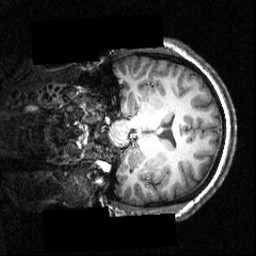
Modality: T1w
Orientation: coronal
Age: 20
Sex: female
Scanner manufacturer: siemens
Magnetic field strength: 3.951 T
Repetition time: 1.5 s
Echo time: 0.00335 s